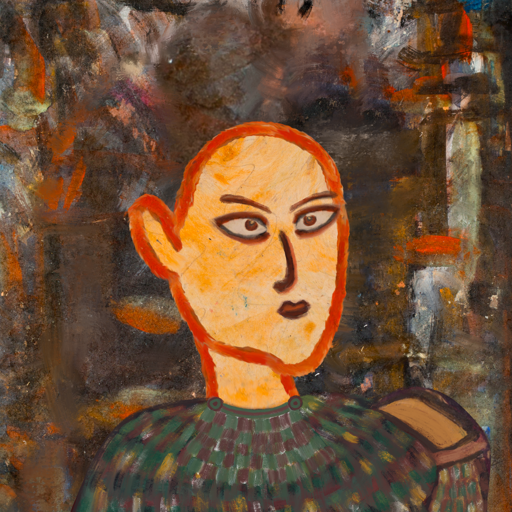
Background: GypsyQueen, Head And Neck Side: Experience, Face Side: Roy_Bahadur, Bust: After_Raid, Hair Side: Blank, Head Accessory: Blank, Second Necklace: After_Raid, Necklace: Blank, Baby: Blank